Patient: sex M, age 74
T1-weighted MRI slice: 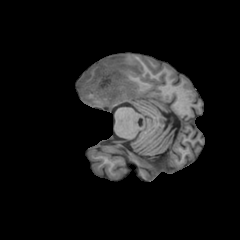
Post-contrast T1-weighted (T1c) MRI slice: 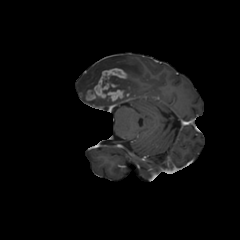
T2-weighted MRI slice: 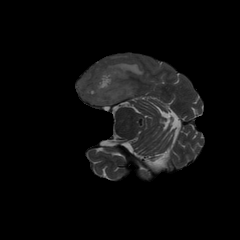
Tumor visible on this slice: yes
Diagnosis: Glioblastoma, IDH-wildtype
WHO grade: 4